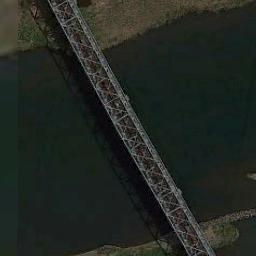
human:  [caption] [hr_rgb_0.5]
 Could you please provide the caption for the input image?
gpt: There is a white bridge over the river with grass beside .

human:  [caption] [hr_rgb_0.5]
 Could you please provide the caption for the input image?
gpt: Under the bridge is a bar-shaped island .

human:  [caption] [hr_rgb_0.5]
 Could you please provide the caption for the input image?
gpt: A bridge connects the land on both sides of the turquoise water, With arched supports on the bridge .

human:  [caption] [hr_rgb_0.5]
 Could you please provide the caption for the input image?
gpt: A bridge built on a dark green river and the lawn on one side of the river .

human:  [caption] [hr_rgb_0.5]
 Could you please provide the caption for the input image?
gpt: The bridge was covered with iron .